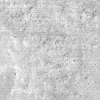
Atmospheric dust classification: not_dusty